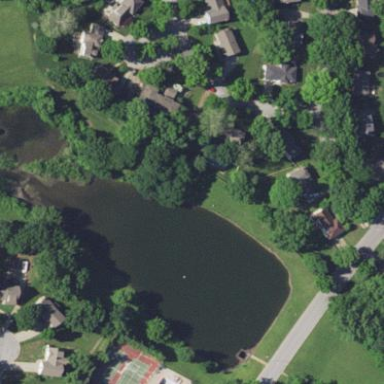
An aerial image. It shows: Peaceful pond surrounded by nature.